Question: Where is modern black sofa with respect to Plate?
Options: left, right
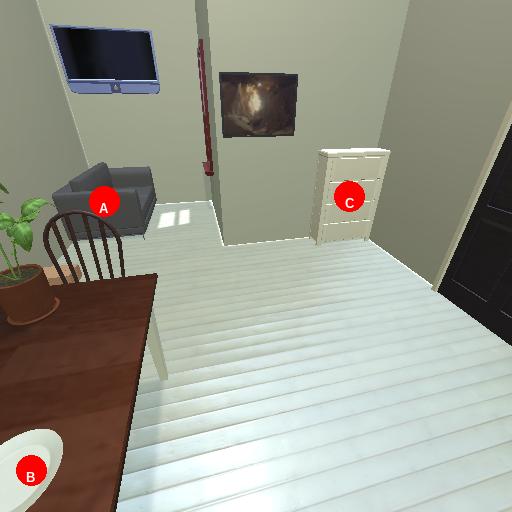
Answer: left